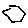
Label: hexagon